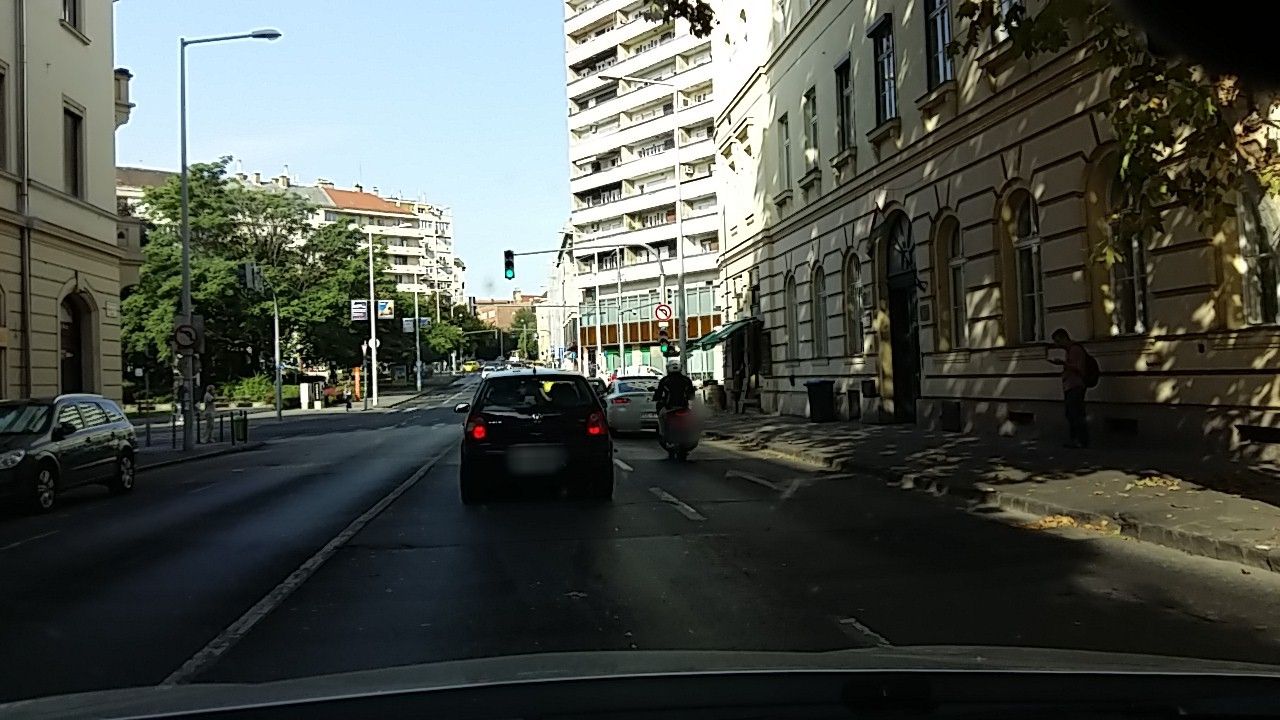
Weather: clear
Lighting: day
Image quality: good
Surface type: driving surface
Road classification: footway
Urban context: urban centre
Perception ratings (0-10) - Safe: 7.35, Lively: 9.47, Beautiful: 9.04, Boring: 1.44, Depressing: 1.61, Wealthy: 6.61